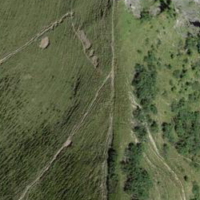
EUNIS habitat code: 23
Species observed at this site:
Viola calcarata
Hedysarum hedysaroides